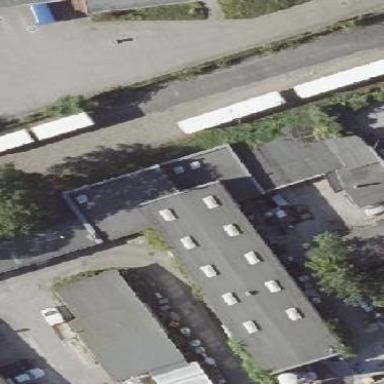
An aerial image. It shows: Commercial building.